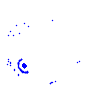
Particle: electron